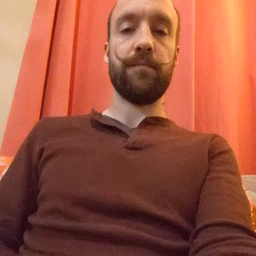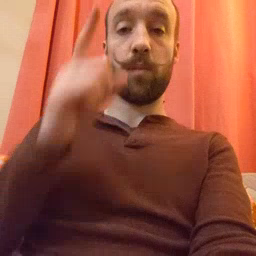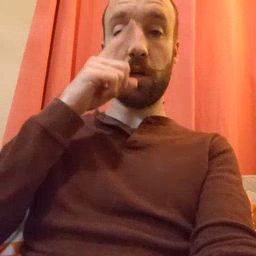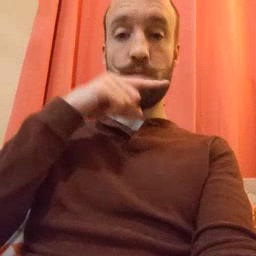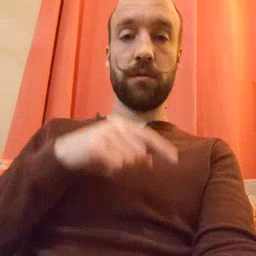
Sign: mouse